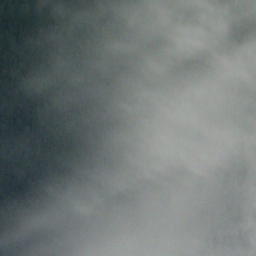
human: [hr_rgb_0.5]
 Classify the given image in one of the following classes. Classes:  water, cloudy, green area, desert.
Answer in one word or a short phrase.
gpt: cloudy